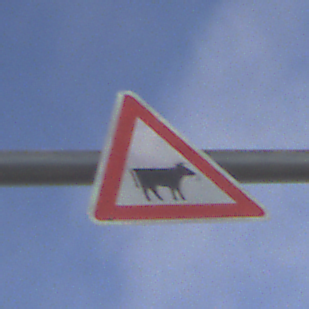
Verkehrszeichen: ViehtriebLinks
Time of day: SunriseSunset
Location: Outdoor (Nature)
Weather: PartlyCloudy
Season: NotSpecified
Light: Natural